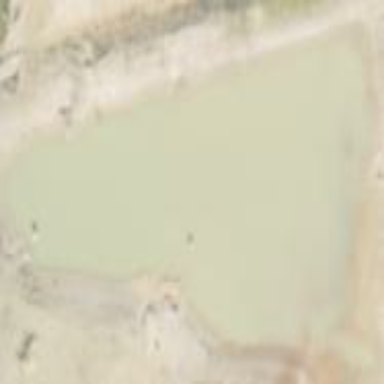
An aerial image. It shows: Infiltration basin filled with water.